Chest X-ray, AP view. Patient: 58 years old, sex M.
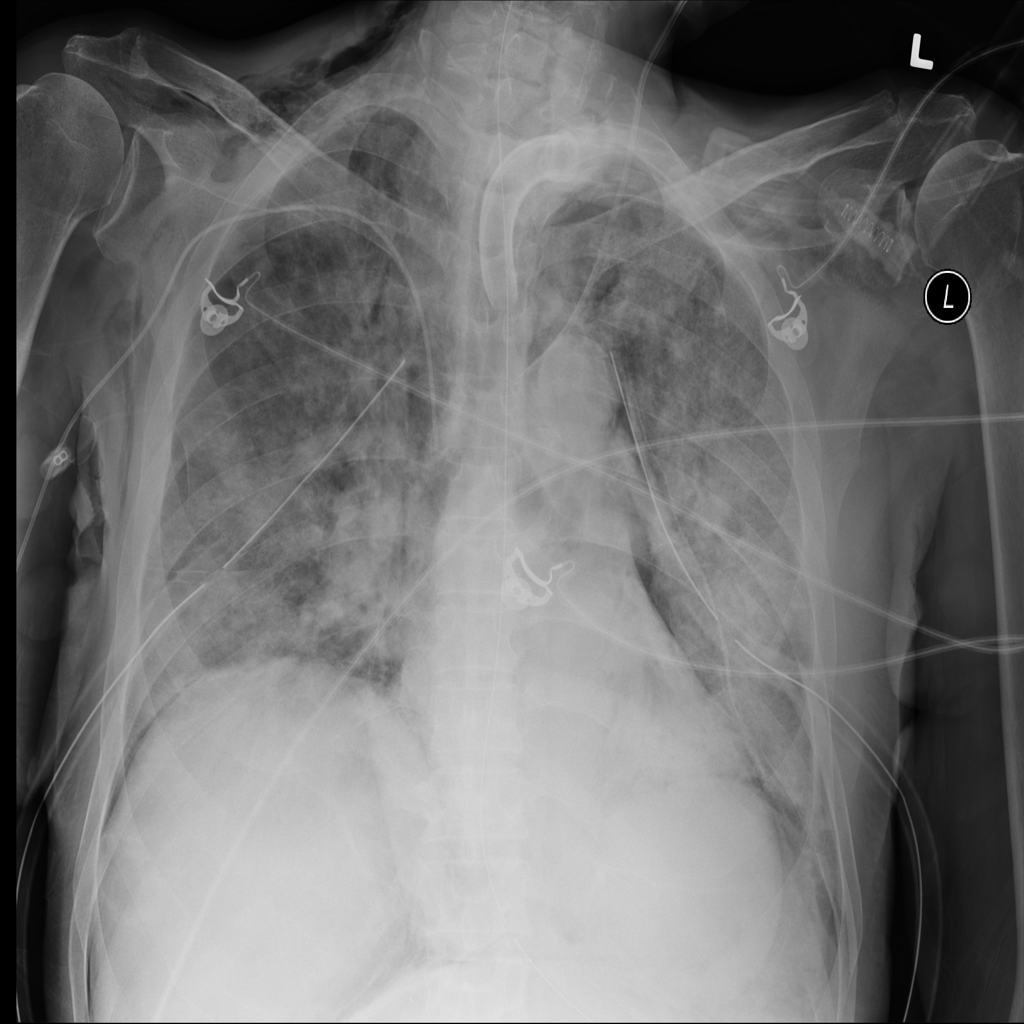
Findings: Infiltration